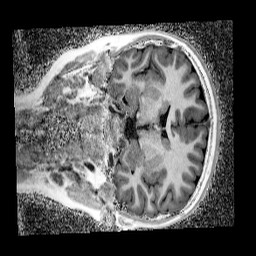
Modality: UNIT1_denoised
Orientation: coronal
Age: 10
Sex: male
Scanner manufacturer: siemens
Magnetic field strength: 3 T
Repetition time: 4 s
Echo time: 0.00299 s